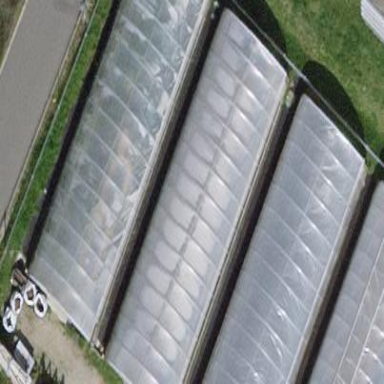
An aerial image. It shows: Greenhouse.